Question: I have a few programs. I run the main program/process A. It creates two pipes. When I print these descriptors, I have descriptors with numbers 3 and 4 for pipe one, and 5 and 6 for pipe two. Then program A creates two new processes B(B.cpp) and C(C.cpp) (with fork() and then execv()) and I put to them as argument second descriptor of pipe one(4) and for each new process I open different files(for B file b.txt and for C c.txt). When I print descriptors again, there is same descriptor for opened file b.txt and c.txt. I have used 'sleep(2)' function so all processes are active. How is it possible? Shouldn't be descriptor for B and C different?
B:
'''
#define FILENAME1 "b.txt"
static int des1;
static int des2;
....
des1 = open(FILENAME1, O_RDONLY);
if(tempDes == -1){
perror("Open");
exit(EXIT_FAILURE);
}
printf("descriptors1: %d, %d
", des1, des2);
....
'''
C:
'''
#define FILENAME2 "c.txt"
static int des1;
static int des2;
....
des1 = open(FILENAME2, O_RDONLY);
if(tempDes == -1){
perror("Open");
exit(EXIT_FAILURE);
}
printf("descriptors2: %d, %d
", des1, des2);
....
'''
Console output:

In b.txt:
'''
sometexta
sometextb
...
'''
In c.txt:
'''
one
two
...
'''
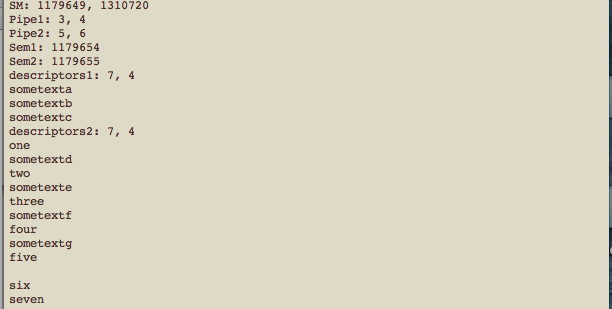
Answer: The kernel maintains a per-process table of file descriptors.
Otherwise a multi-user multi-process system could not even work, as the STDIN, STDOUT and STDERR file descriptors (0, 1, 2) of all processes would have to point to the same file (terminal), but they are obviously using independent terminals.
On the other hand, when you fork, the child process inherits all open file descriptors from the parent and they point to the same physical file. But files opened after the fork are independent.